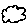
Label: cloud